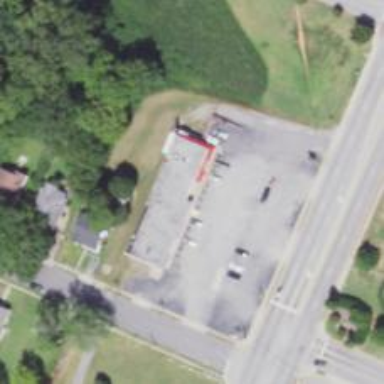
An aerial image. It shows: Convenience shop.